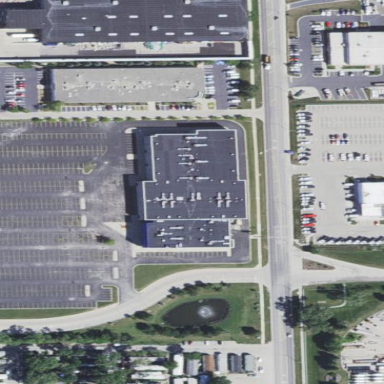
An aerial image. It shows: Retail building that houses cinema.